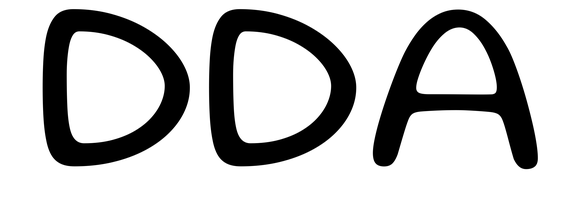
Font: Gluten_Light